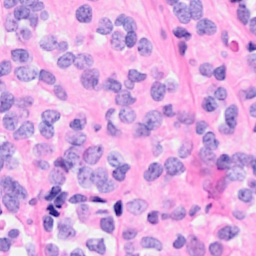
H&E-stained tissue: Breast